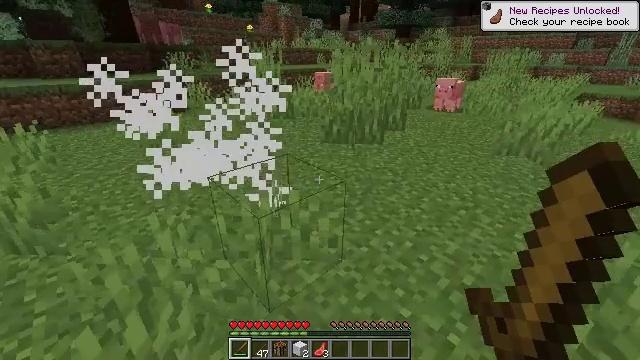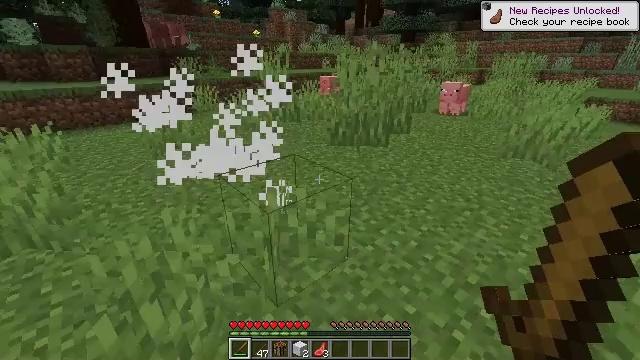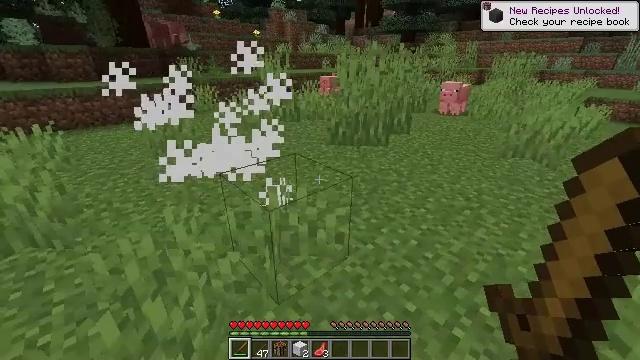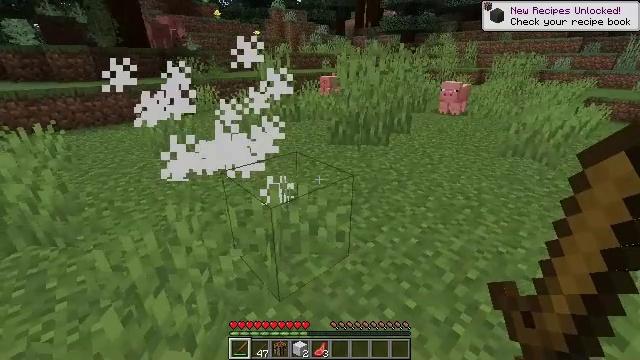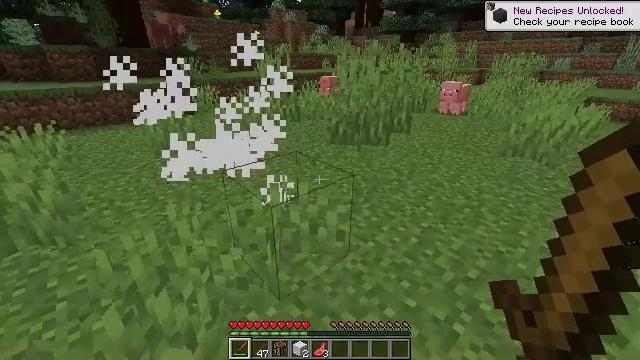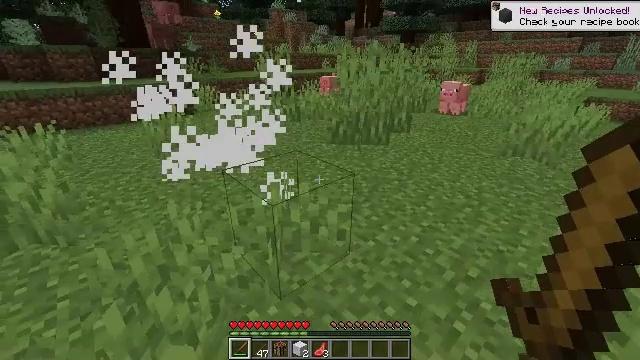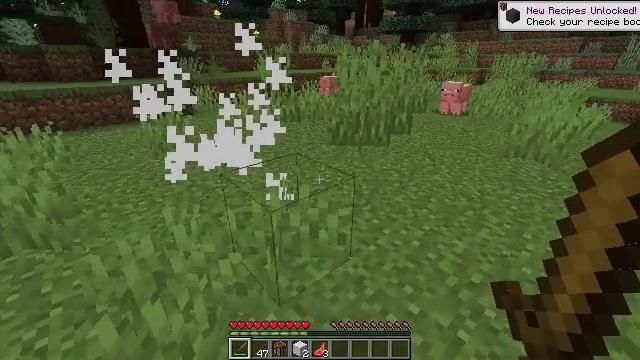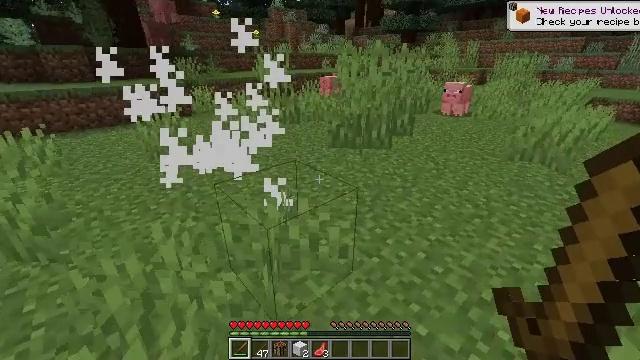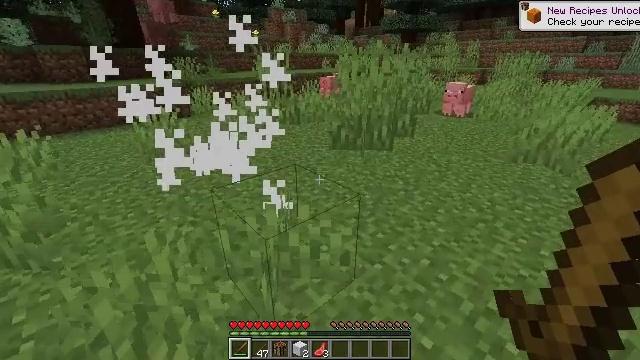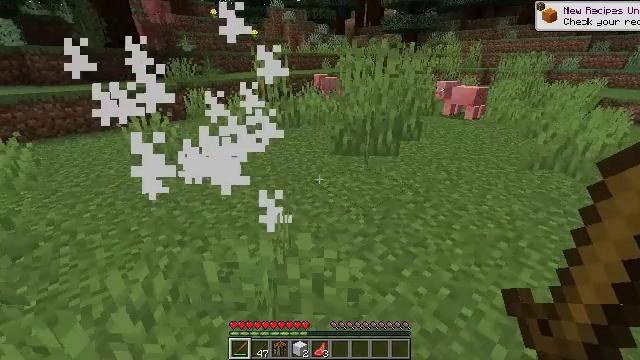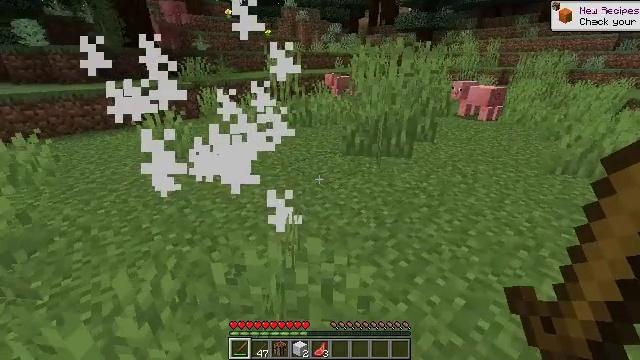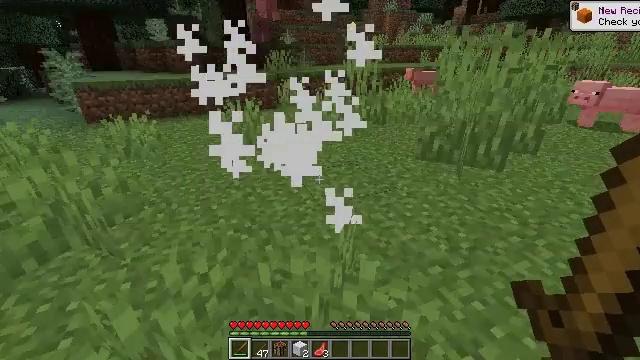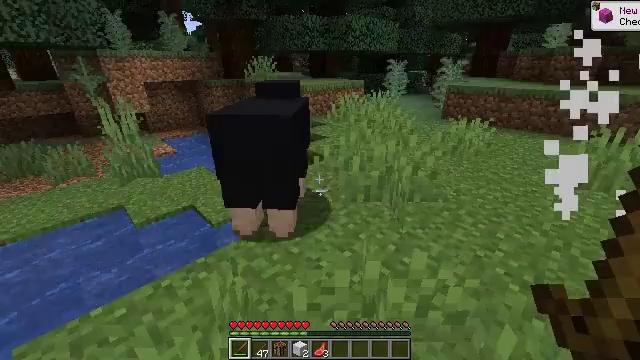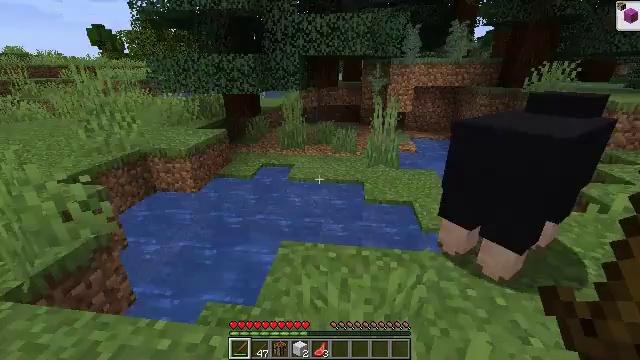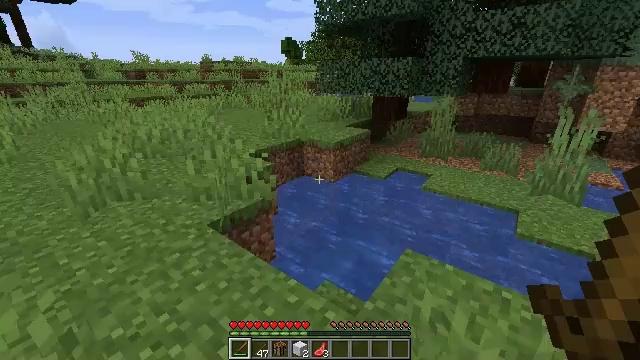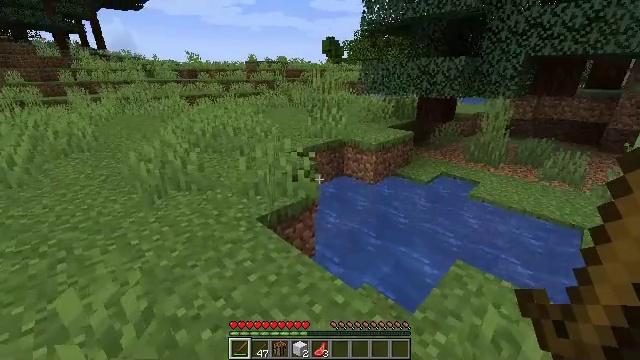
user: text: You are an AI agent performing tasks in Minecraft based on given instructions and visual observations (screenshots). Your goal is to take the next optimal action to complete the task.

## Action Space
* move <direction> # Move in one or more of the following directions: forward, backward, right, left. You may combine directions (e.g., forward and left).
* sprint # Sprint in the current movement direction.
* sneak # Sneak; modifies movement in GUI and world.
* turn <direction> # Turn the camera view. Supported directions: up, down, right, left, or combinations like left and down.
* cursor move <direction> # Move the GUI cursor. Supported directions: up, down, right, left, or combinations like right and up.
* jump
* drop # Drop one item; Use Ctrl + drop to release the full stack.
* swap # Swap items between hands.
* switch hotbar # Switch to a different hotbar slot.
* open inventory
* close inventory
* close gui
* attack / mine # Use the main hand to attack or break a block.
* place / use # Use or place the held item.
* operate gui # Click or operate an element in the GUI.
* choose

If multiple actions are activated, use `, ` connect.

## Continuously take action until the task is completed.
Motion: motion action
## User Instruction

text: Remove the tall grass to clear the area.
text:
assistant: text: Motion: turn left
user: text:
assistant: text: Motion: no_op
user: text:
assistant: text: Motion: no_op
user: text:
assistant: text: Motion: no_op
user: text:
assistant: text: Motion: no_op
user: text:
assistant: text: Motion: move forward
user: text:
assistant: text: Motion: move forward
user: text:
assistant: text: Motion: move forward
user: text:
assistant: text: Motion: move forward
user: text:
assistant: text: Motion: move forward, turn left
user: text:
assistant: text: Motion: turn left and down
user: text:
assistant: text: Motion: turn left and up
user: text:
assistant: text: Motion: turn left and up
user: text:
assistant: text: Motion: move left, turn left
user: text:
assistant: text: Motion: move left, turn left
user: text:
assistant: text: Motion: move left, turn left
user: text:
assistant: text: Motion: move left
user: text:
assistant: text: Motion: move left
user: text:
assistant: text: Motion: move left
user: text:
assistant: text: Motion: move forward and move left
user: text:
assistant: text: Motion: move forward and move left
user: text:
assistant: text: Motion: move forward
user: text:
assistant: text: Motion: move forward
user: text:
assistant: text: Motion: move forward, sprint
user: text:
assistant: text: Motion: move forward, sprint
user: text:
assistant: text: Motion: move forward, sprint
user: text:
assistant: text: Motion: move forward, sprint
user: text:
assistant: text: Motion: move forward, sprint
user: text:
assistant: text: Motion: move forward, sprint
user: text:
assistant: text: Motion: move forward, sprint